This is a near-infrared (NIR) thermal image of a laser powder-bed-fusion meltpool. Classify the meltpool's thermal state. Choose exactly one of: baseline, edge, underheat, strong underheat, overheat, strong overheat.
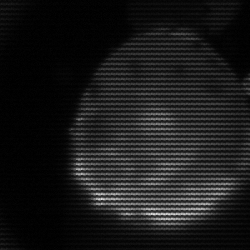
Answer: edge